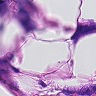
Metastatic tissue present: yes